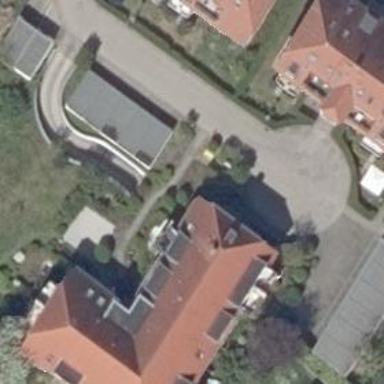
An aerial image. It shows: Parking entrance.